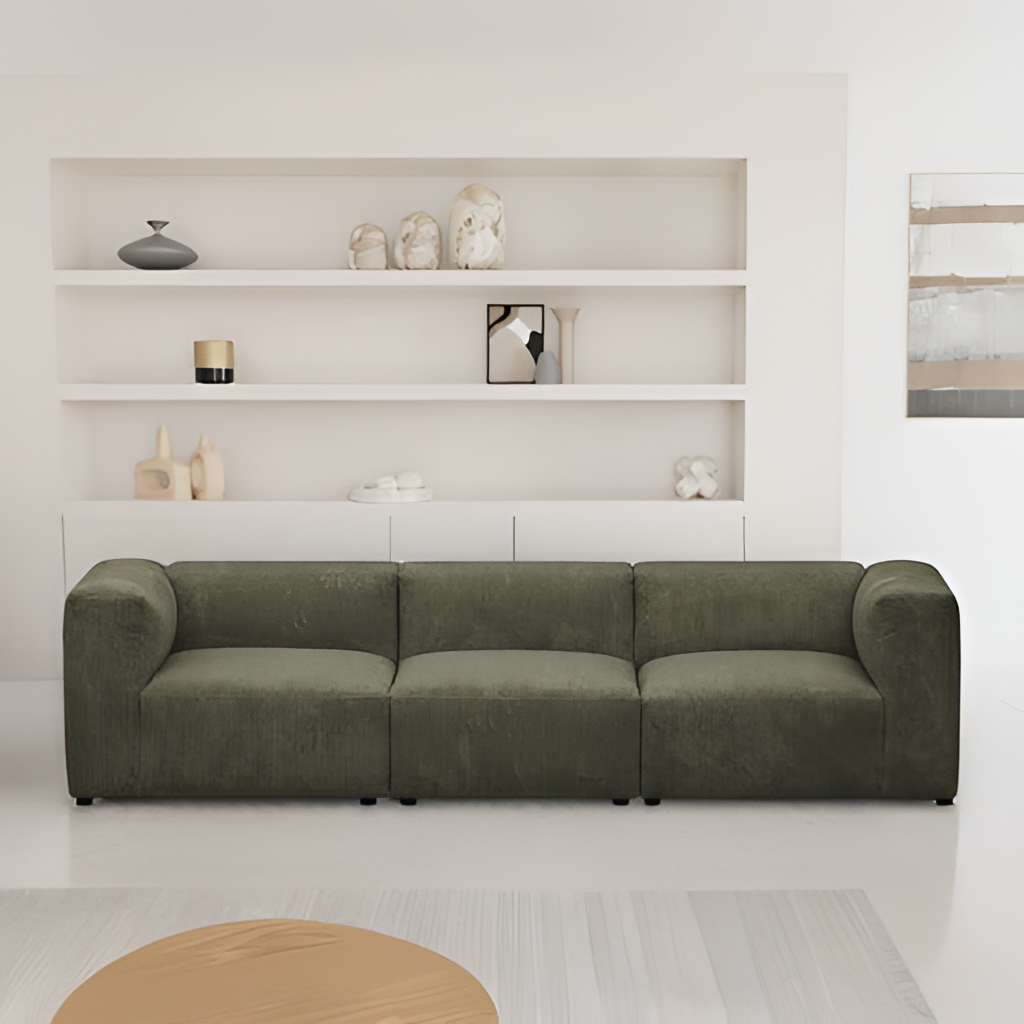
living room, olive velvet sofa, minimalist, paint wallpaper, with solid pattern, tile flooring, with plank pattern